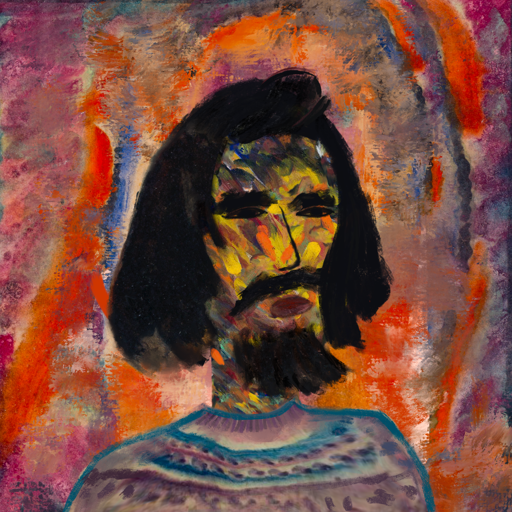
Background: Experience, Head And Neck Side: An_Impression, Face Side: Mosgoul, Bust: HillGirl, Hair Side: Mosgoul, Head Accessory: Blank, Second Necklace: Blank, Necklace: Blank, Baby: Blank